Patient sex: M
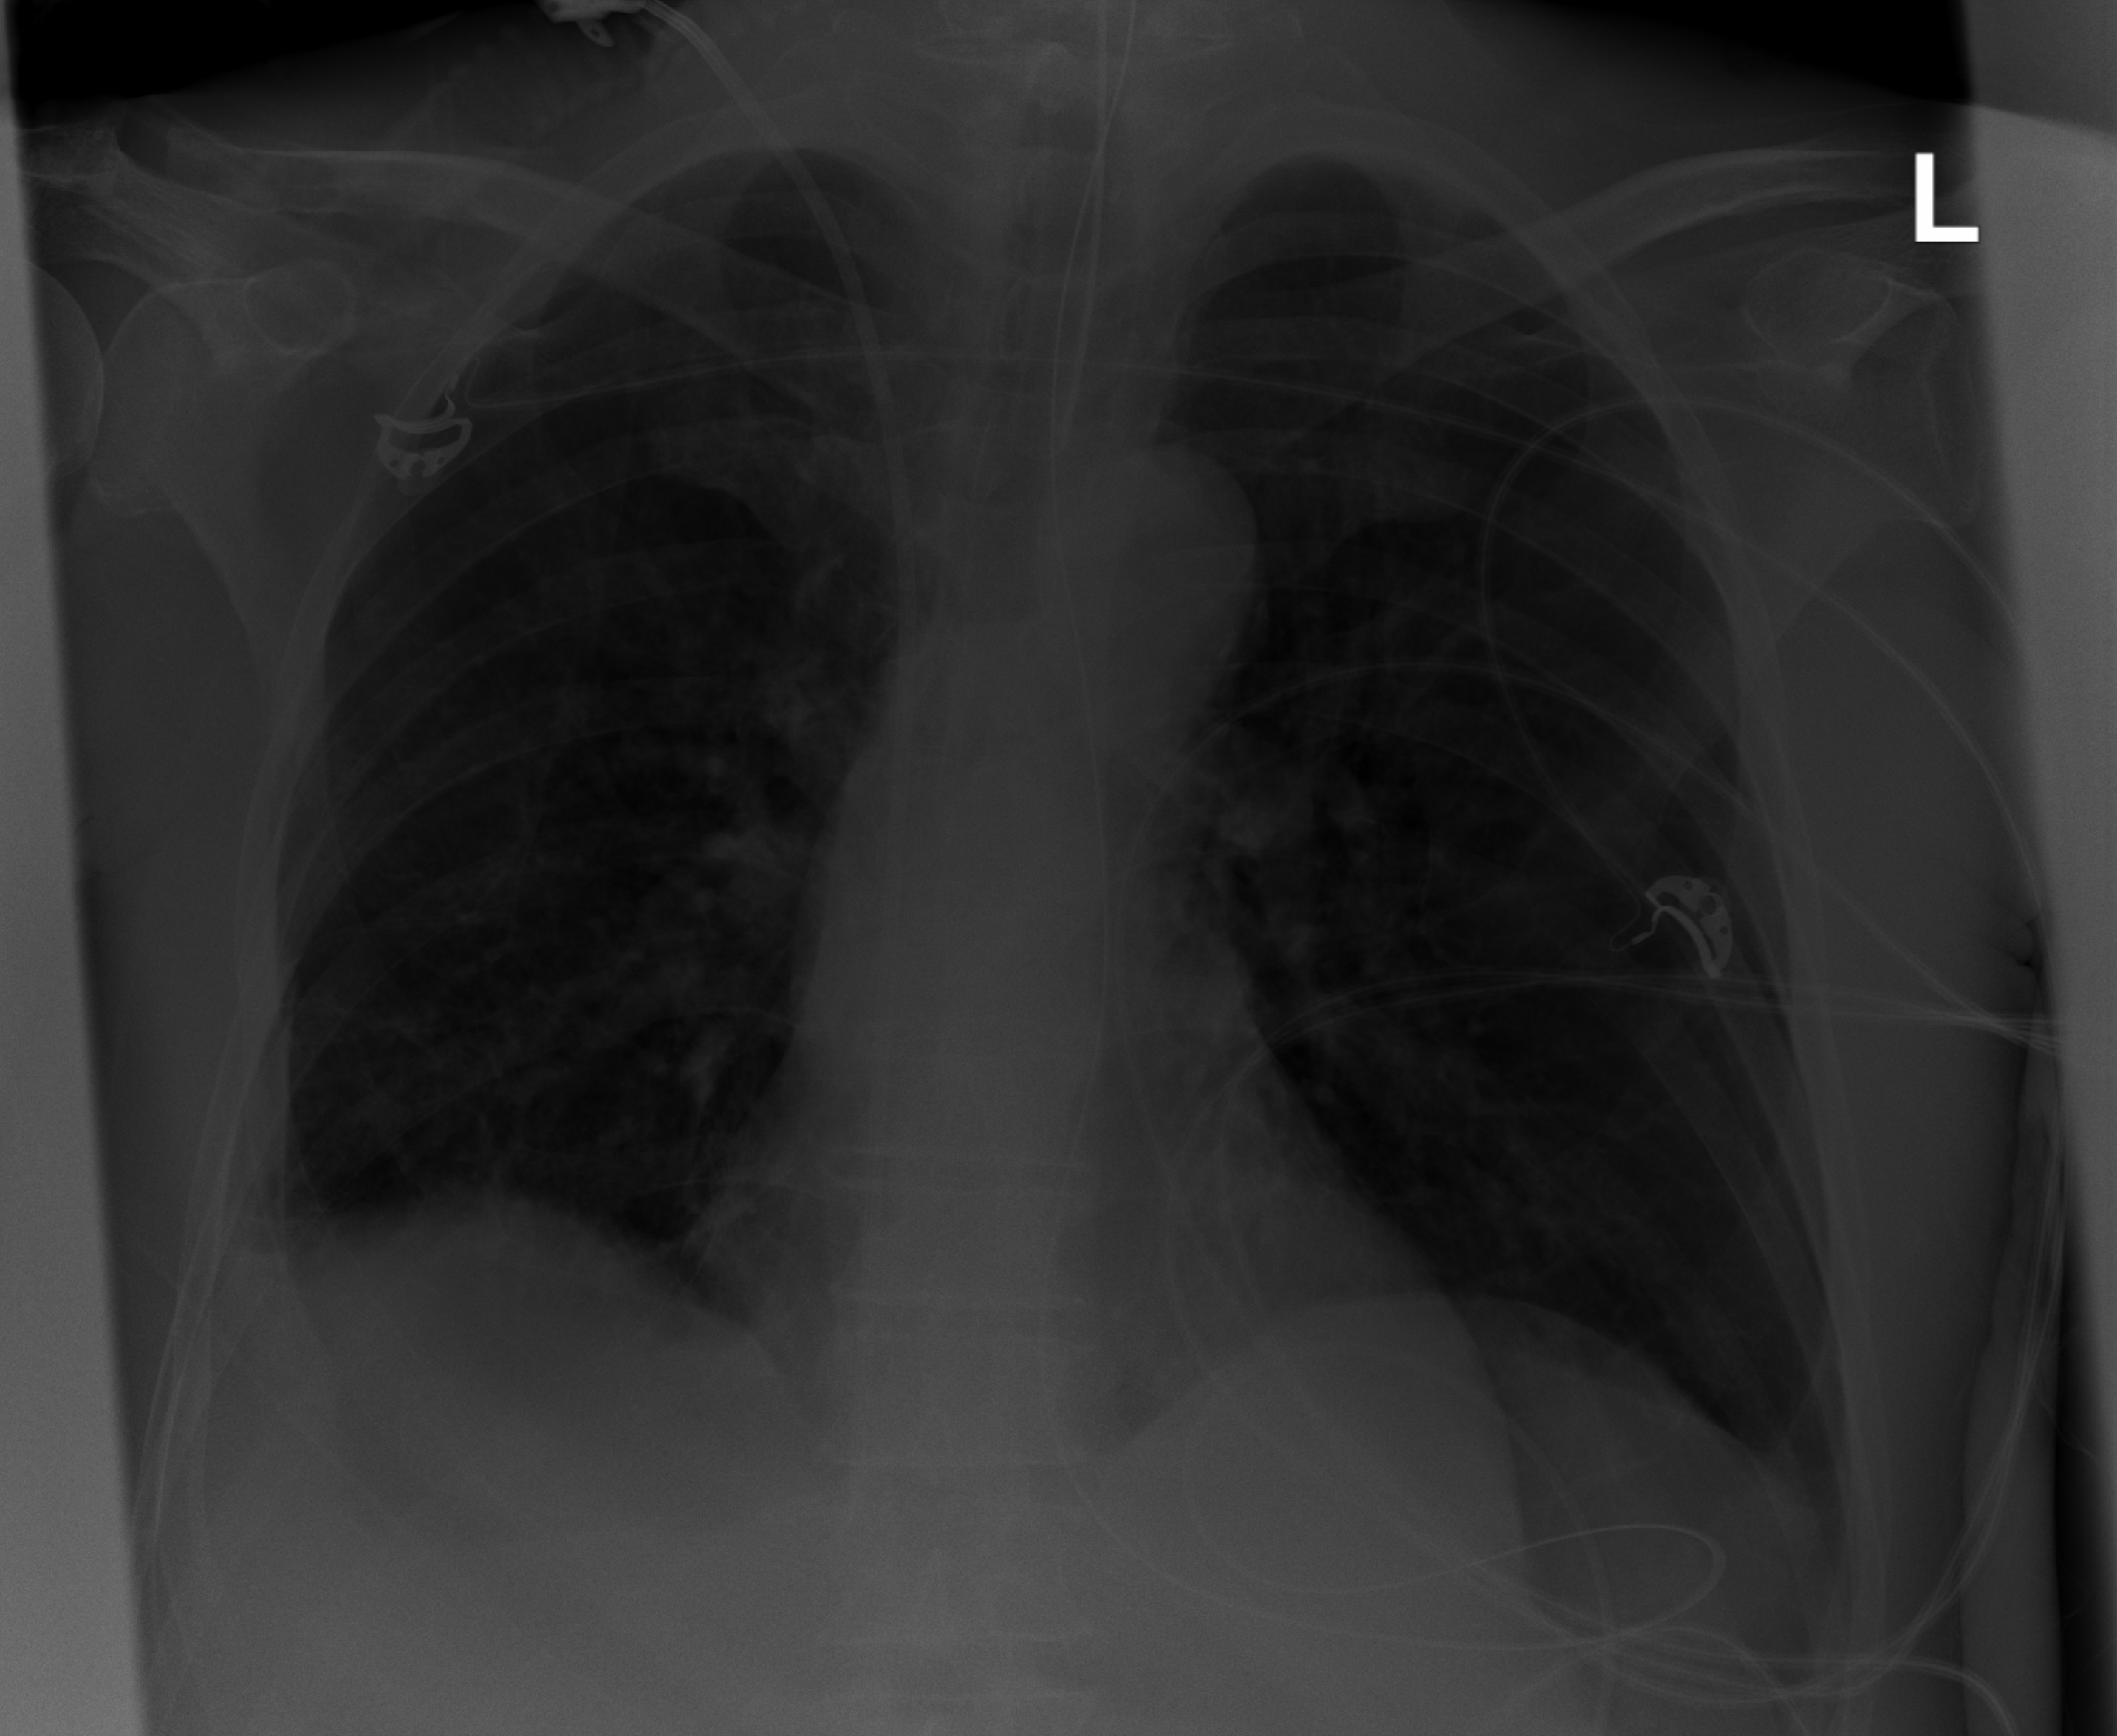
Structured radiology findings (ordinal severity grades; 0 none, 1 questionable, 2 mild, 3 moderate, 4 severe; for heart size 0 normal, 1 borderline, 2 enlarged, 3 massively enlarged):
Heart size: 0
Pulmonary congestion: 0
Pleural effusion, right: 2
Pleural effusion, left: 1
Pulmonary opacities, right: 0
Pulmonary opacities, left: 0
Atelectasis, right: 2
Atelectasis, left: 0